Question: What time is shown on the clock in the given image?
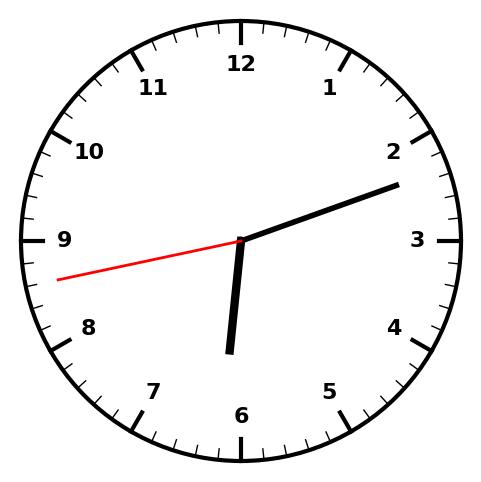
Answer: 06:11:43